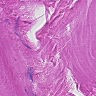
Metastatic tissue present: no